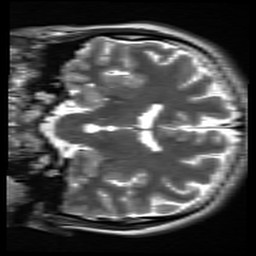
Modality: inplaneT2
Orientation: coronal
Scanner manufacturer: siemens
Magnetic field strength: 3 T
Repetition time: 7.02 s
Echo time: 0.069 s